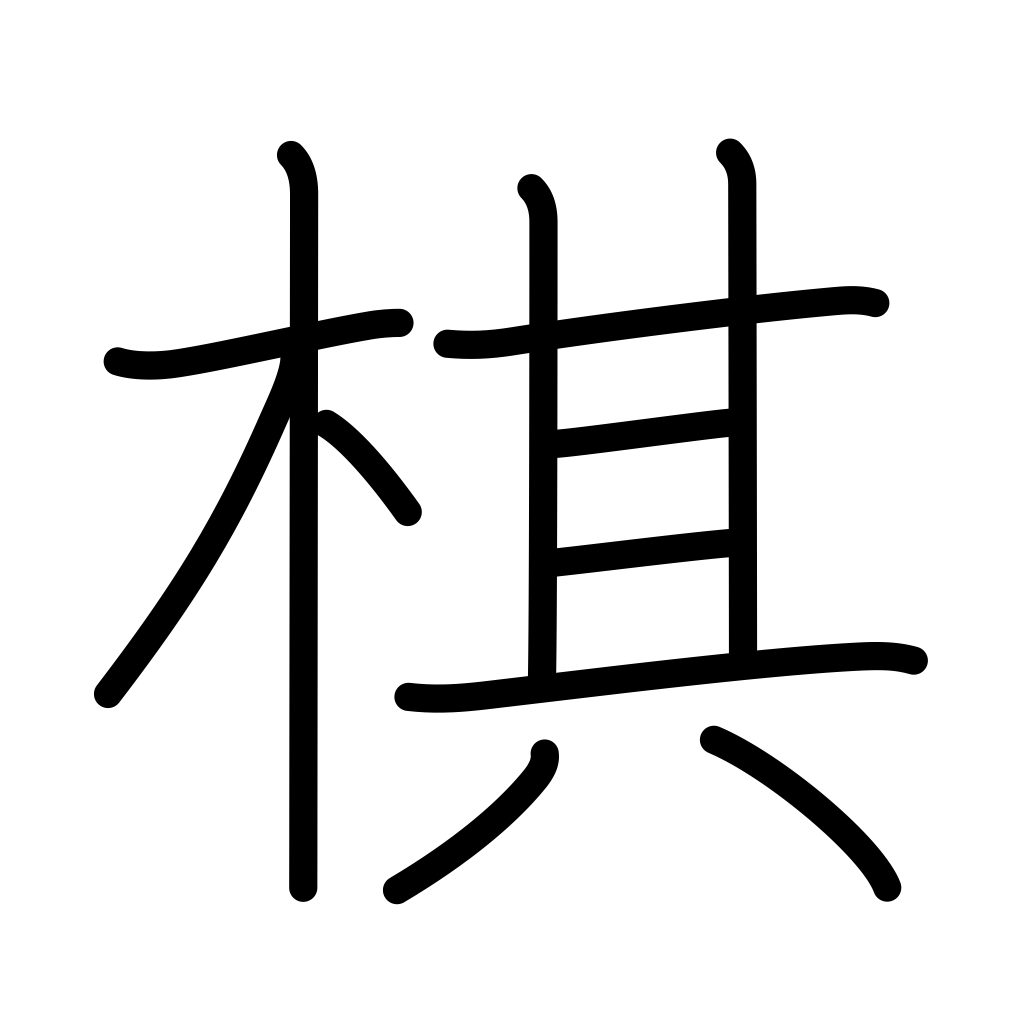
Meaning: chess piece, Japanese chess, shogi